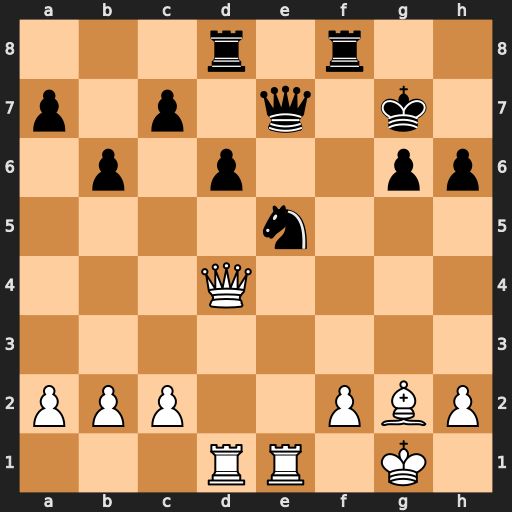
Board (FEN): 3r1r2/p1p1q1k1/1p1p2pp/4n3/3Q4/8/PPP2PBP/3RR1K1
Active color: w
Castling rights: -
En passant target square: -
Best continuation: f4 Qf6 fxe5